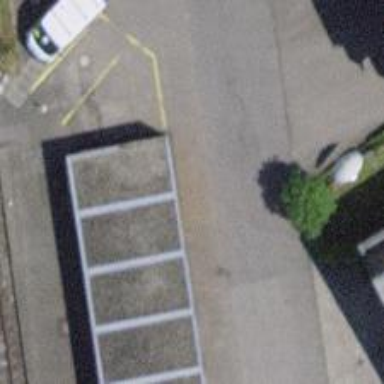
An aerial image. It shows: Car sharing facility.